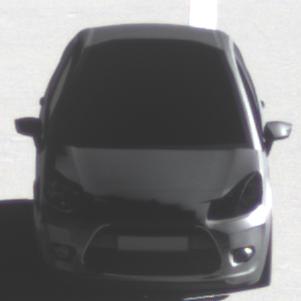
Make: Citroen
Model: C3 1.1
Detailed model: C3 (II)
Model produced from: 2010/01
Model produced until: 2012/03
Doors: 5
Color: gray
Road condition: dry road
Daytime: morning or afternoon
Contrast: high contrast